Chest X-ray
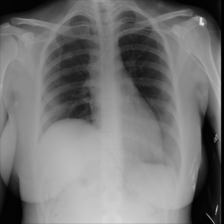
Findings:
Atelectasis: negative
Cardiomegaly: negative
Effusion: negative
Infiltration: negative
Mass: negative
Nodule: negative
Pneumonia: negative
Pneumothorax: negative
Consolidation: negative
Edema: negative
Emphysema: negative
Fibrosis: negative
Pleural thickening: negative
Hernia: negative